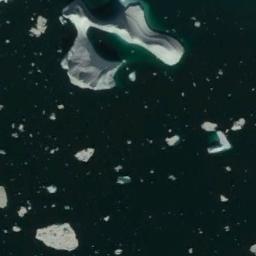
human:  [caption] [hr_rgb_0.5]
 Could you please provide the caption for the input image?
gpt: Some small pieces of ice sea and an ice hummock float in the deep blue sea .

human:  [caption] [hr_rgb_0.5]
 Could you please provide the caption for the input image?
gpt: A large piece of irregular ice and many small pieces of ice floating around it float on the deep blue sea .

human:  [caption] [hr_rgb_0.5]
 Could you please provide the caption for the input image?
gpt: There is a big ice and many small ice on the deep green sea .

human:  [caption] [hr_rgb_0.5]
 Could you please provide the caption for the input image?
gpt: There are different shapes of sea ice .

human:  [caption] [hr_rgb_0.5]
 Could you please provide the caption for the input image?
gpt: There are some pieces of sea ice .